Question: I'm developing a tool for creating/editing Django models, see <URL>.
What is the recommended way to parse Python code? Do I need to make a bunch of regular expressions and do a lot of if thens?
The code below get the model name and field names.
'''
code_from_input = request.POST['code'].split('
')[0]
def_lines = ''
if ' def' in request.POST['code']:
for i, line in enumerate(request.POST['code'].split('
')):
if line.startswith(' def'):
def_lines = '
'.join(request.POST['code'].split('
')[i:])
break
last_code_from_input = request.POST['last_code'].split('
')[0]
# check if model name in source changed
model_name_in_last_source = ''
model_name_in_code = ''
if last_code_from_input.startswith('class'):
m = re.match(r"class (\w+)\(models.Model\):", last_code_from_input)
try:
model_name_in_last_source = m.group(1)
except:
pass
if code_from_input.startswith('class'):
m = re.match(r"class (\w+)\(models.Model\):", code_from_input)
try:
model_name_in_code = m.group(1)
except:
pass
if model_name_in_last_source != model_name_in_code:
model_name = model_name_in_code
else:
model_name = request.POST['name']
'''

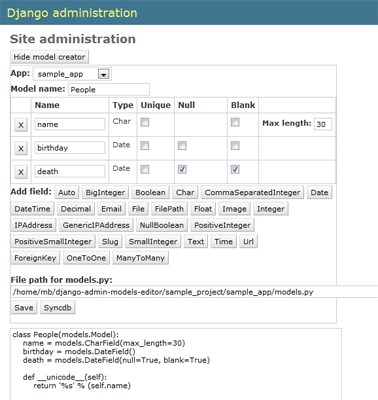
Answer: For very simple use cases you could use regular expressions. If you just want to locate the classes inside the source, your approach is probably fine.
Alternatively, have a look at the inspect module, but this can only be used with imported python modules, not source files. You can enumerate the classes in your modules, extract method names, source code and documentation. This is probably the best approach for what you want.
<URL>
If you really delve deeper into the source, you might try the ast module. It provides a parse function that takes a string of python source and returns an abstract syntax tree. This is the most complex library, but also the most powerful.
See: <URL> for more details.